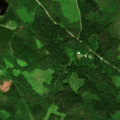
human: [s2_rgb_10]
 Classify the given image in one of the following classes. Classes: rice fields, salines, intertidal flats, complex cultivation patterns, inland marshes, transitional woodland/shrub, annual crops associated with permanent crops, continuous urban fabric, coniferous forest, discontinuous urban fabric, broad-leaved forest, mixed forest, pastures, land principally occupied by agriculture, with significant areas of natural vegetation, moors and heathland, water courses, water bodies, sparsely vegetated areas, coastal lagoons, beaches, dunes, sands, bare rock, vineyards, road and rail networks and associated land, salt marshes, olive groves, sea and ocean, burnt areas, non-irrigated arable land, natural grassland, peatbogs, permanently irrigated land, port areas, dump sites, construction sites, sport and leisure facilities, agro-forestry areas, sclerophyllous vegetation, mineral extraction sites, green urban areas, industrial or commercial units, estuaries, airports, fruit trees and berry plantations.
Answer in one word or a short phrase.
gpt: coniferous forest, mixed forest